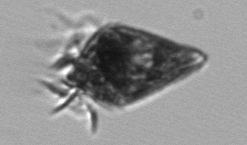
Label: Strombidium_wulffi